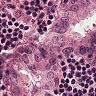
Metastatic tissue present: yes